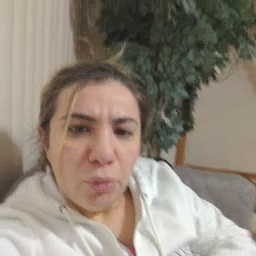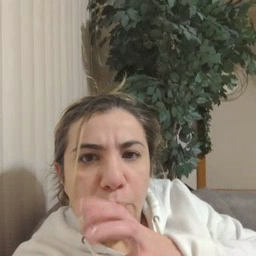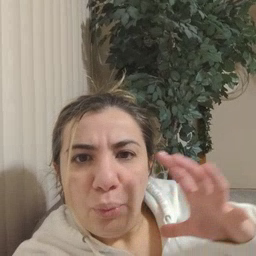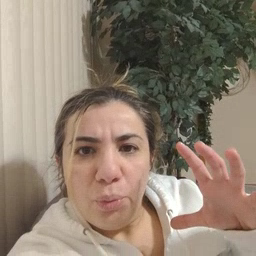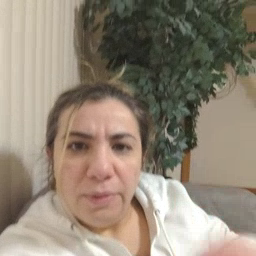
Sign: balloon